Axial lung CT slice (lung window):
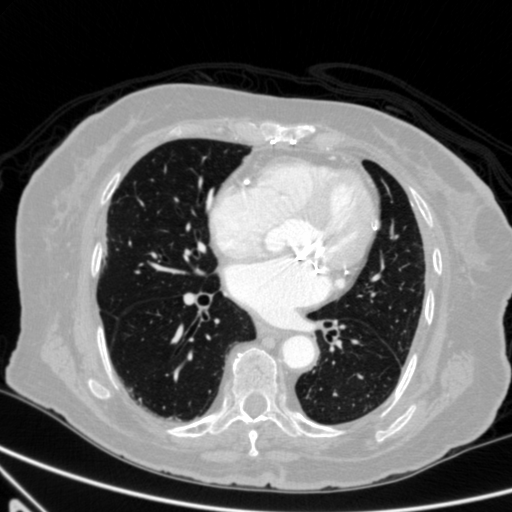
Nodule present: no